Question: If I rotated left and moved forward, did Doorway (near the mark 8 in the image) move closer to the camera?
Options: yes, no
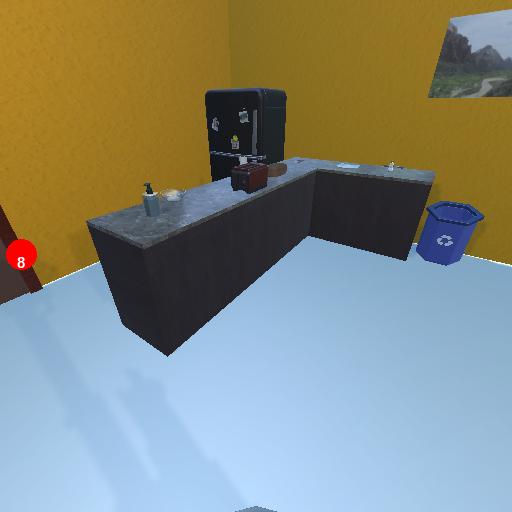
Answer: yes